Aerial crown-view tile of a tropical tree (Barro Colorado Island, Panama), acquired 20250715:
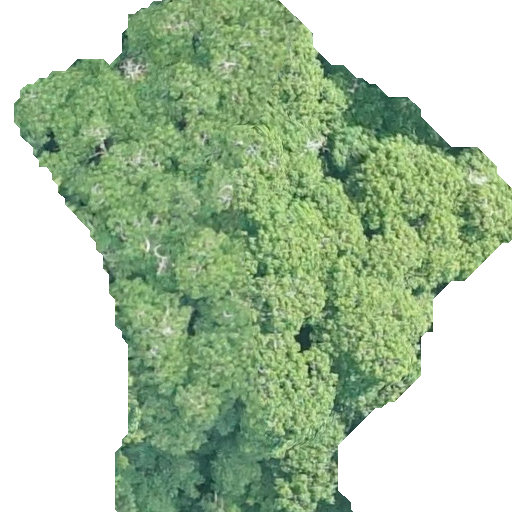
Species: Hura crepitans
GBIF accepted scientific name: Hura crepitans
Crown area: 250.558 m²